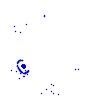
Particle: electron